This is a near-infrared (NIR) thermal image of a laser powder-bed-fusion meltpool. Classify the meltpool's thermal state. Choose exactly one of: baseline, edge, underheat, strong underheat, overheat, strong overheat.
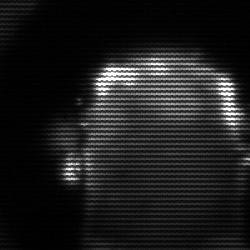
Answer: baseline